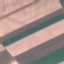
Land use / land cover class: AnnualCrop